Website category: book
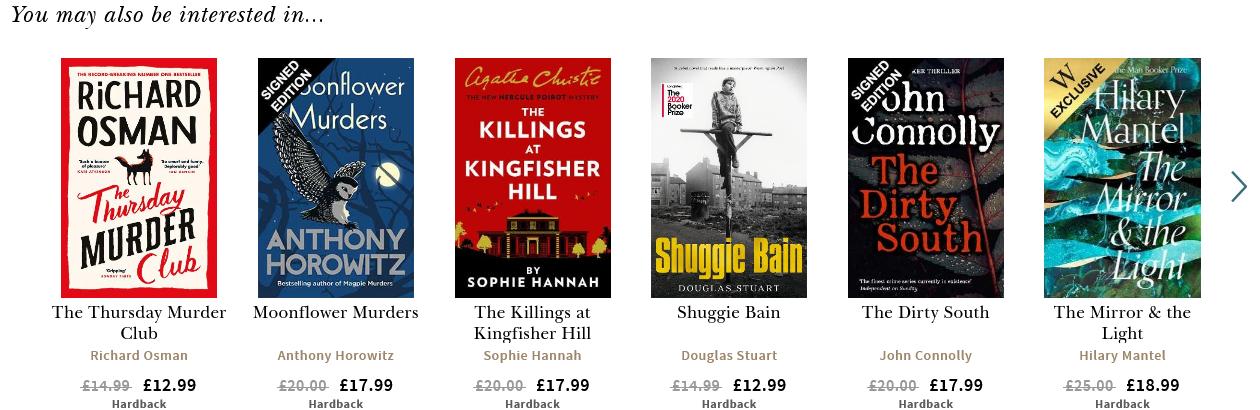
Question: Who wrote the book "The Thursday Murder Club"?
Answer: Richard Osman

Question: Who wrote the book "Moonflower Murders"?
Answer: Anthony Horowitz

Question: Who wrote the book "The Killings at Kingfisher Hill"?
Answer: Sophie Hannah

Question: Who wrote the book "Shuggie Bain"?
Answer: Douglas Stuart

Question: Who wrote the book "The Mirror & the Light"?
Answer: Hilary Mantel

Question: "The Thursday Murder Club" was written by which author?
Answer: Richard Osman

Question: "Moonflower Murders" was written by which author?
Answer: Anthony Horowitz

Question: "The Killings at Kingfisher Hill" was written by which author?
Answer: Sophie Hannah

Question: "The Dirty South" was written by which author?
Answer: John Connolly

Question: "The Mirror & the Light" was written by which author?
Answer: Hilary Mantel

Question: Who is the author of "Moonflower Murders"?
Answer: Anthony Horowitz

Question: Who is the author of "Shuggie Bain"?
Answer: Douglas Stuart

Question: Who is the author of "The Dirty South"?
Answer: John Connolly

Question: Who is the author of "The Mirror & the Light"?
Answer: Hilary Mantel

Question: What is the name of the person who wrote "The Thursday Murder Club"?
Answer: Richard Osman

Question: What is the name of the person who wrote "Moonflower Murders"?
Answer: Anthony Horowitz

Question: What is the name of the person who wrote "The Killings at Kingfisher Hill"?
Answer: Sophie Hannah

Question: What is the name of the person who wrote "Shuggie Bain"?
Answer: Douglas Stuart

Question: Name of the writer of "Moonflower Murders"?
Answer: Anthony Horowitz

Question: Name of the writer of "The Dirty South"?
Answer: John Connolly

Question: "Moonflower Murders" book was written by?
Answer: Anthony Horowitz

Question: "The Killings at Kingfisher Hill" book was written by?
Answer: Sophie Hannah

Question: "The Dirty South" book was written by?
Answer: John Connolly

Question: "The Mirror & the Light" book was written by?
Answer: Hilary Mantel

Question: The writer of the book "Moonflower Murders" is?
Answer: Anthony Horowitz

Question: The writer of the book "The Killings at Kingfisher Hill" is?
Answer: Sophie Hannah

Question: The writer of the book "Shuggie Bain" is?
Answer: Douglas Stuart

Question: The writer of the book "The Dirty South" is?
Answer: John Connolly

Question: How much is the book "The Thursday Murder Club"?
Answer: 12.99

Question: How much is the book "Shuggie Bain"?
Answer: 12.99

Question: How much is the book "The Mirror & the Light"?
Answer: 18.99

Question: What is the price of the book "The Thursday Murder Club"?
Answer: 12.99

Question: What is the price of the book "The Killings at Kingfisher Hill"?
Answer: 17.99

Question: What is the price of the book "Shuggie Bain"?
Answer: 12.99

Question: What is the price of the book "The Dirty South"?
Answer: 17.99

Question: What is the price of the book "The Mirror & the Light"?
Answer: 18.99

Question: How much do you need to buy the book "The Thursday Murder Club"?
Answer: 12.99

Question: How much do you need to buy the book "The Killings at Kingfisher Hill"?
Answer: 17.99

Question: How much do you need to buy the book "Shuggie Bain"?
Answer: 12.99

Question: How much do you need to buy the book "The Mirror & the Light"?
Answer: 18.99

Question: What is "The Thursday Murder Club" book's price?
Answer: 12.99

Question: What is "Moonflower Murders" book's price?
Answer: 17.99

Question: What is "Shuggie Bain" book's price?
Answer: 12.99

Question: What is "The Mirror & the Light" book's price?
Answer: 18.99

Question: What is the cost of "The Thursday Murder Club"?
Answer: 12.99

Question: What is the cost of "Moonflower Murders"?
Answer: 17.99

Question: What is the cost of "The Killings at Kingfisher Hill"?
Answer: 17.99

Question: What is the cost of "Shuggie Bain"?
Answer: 12.99

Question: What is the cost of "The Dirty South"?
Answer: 17.99

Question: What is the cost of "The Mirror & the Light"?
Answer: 18.99

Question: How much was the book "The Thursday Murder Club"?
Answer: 12.99

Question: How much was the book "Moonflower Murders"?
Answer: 17.99

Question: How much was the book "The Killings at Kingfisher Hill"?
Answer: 17.99

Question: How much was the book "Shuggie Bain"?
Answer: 12.99

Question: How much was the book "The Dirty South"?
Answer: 17.99

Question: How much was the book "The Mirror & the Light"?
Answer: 18.99

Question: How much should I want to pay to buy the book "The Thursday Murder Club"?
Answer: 12.99

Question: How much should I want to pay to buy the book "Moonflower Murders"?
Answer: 17.99

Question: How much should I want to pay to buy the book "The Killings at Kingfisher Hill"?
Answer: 17.99

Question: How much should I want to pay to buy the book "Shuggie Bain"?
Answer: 12.99

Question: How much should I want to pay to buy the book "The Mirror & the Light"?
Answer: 18.99

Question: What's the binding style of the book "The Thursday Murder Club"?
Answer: Hardback

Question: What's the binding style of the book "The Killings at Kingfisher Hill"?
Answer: Hardback

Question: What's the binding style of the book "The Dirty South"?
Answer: Hardback